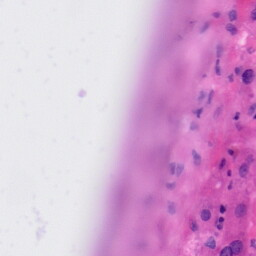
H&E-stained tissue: Liver